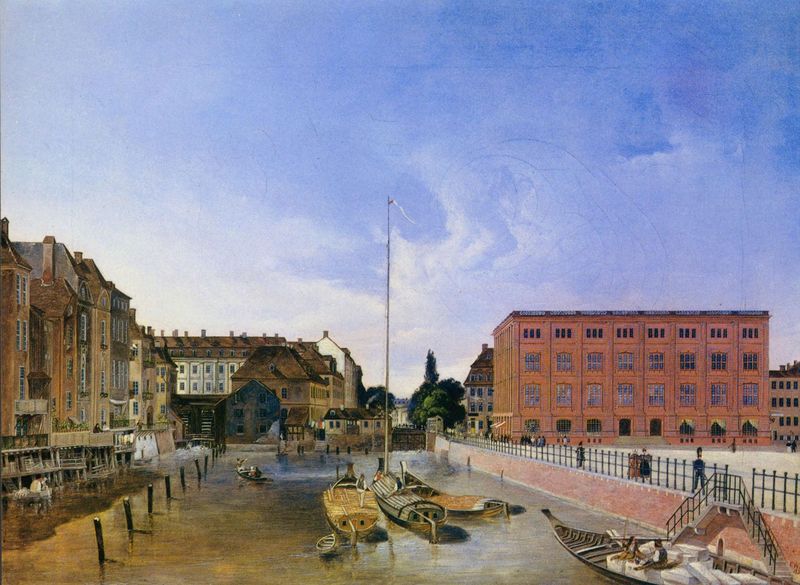
Titel: Die Werderschen Mühlen
Künstler: Friedrich Wilhelm Klose
Standort: Berlin
Institution: Staatliche Museen Schloss Charlottenburg
Schlagwörter: baum, blau, dunkel, gemälde, himmel, mann, meer, schatten, wasser, weiß, wolken, bäume, fluss, frauen, grün, landschaft, menschen, ocker, stadt, ufer, braun, fenster, frau, glas, grau, hell, holz, licht, orange, schwarz, strasse, dach, gebäude, haus, rot, wolke, zaun, beige, malerei, architektur, bild, häuser, pfähle, spiegelung, gewässer, gitter, kanal, sonne, hochwasser, händler, front, rosa, boot, boote, handel, kahn, kamin, kamine, schornstein, schiff, schiffe, segel, wellen, ansicht, fassade, fassaden, straßenflucht, vedute, venedig, fahne, mast, dächer, mauer, schornsteine, farbe, backstein, fabrik, platz, hafen, kähne, anleger, kai, kaimauer, masten, promenade, pier, reling, treppe, treppen, widerschein, geländer, frühling, pfosten, grossstadt, stadtansicht, berlin, palast, palazzo, pfahl, uniform, soldat, heiter, stadtlandschaft, kontor, wachen, anlegestelle, speicher, schinkel, häuserzeile, stempen, hafenstadt, fahnenstange, ziegelmauer, ziegelbau, fronten, beiboot, paläste, bauakademie, lagerhaus, hamburg, markusplatz, neuzeit, wasserzeichen, barke, stiege, hanse, spree, phal, hansestadt, architekut, fahrrinne, schonrsteine, weiß0, handelsstadt, fabrikarchitektur, mst, werftgelände, venidig, 19. jahrhundert, landschaft#, soldt, palatzo, packhaus, macuer